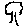
Label: tree